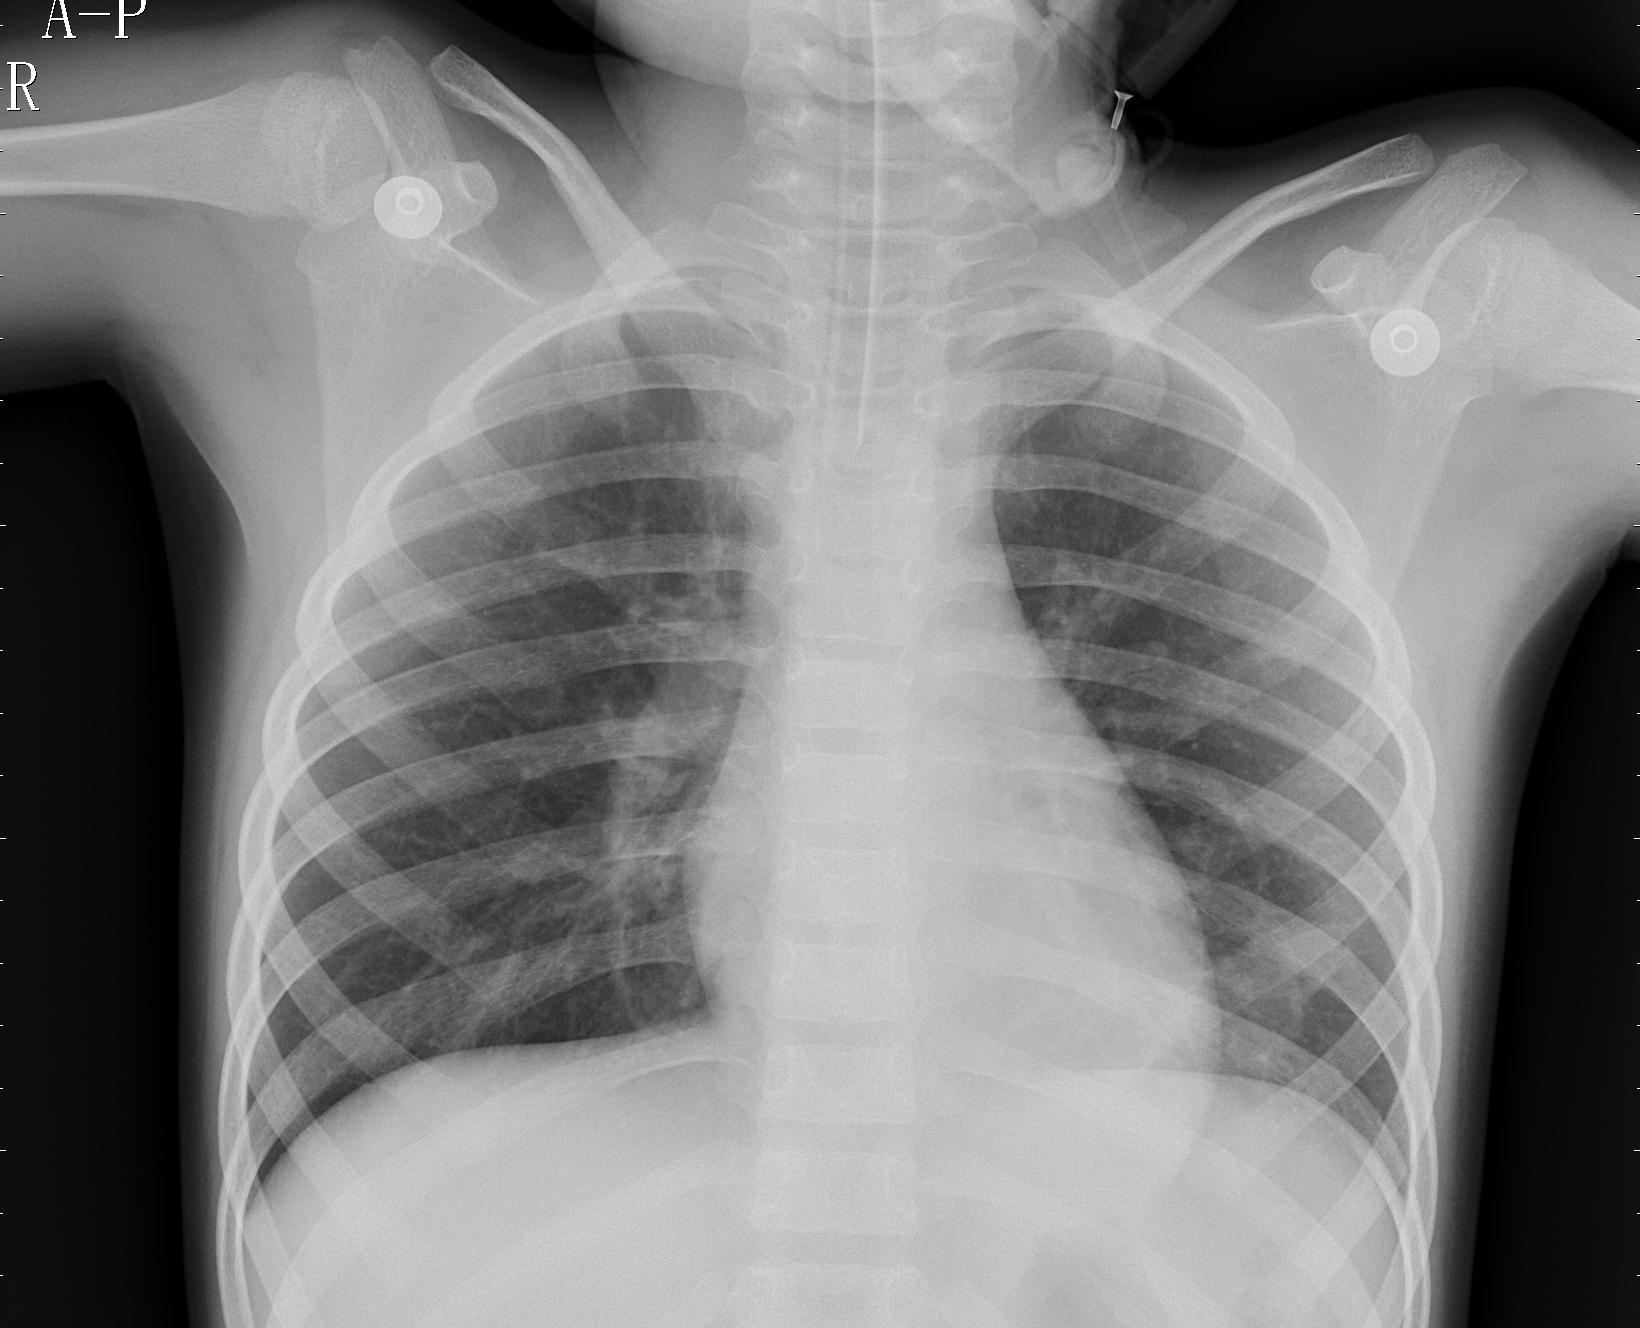
Diagnosis: PNEUMONIA